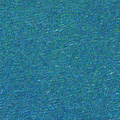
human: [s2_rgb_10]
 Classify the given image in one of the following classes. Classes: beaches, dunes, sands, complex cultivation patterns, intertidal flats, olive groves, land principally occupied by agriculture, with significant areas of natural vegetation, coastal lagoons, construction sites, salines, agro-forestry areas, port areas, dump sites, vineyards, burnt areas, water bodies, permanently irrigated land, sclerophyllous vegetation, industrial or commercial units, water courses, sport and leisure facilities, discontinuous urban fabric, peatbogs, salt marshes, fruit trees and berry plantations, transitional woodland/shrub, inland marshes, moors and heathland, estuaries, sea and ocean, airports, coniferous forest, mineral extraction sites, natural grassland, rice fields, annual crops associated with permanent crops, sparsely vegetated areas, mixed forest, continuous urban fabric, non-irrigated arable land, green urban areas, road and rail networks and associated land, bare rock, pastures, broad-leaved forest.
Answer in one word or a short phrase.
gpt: sea and ocean